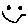
Label: smiley face